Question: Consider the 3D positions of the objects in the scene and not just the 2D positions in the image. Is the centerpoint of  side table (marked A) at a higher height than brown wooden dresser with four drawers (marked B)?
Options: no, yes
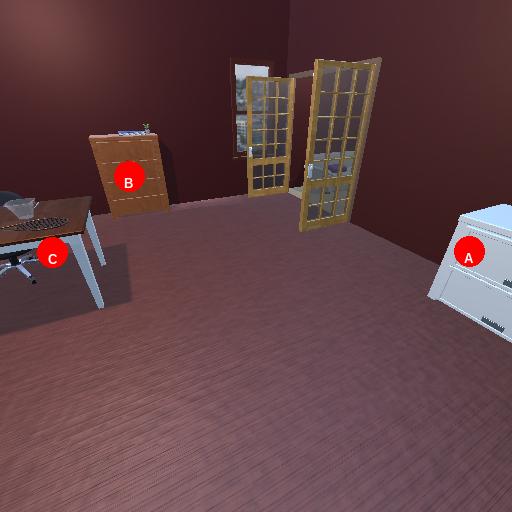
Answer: no